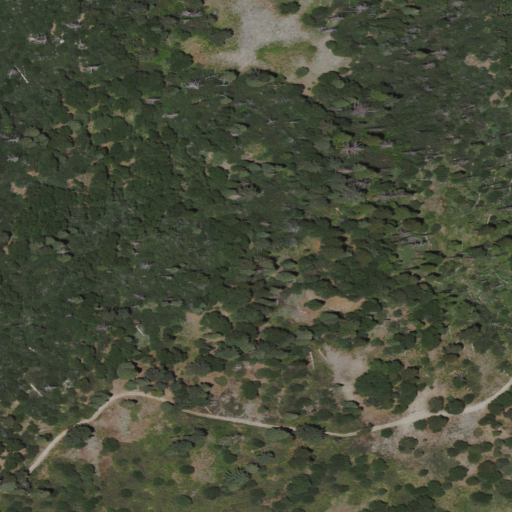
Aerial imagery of plain(s) in California named San Sevaine Flats containing evergreen forest, shrub, open development, and mixed forest